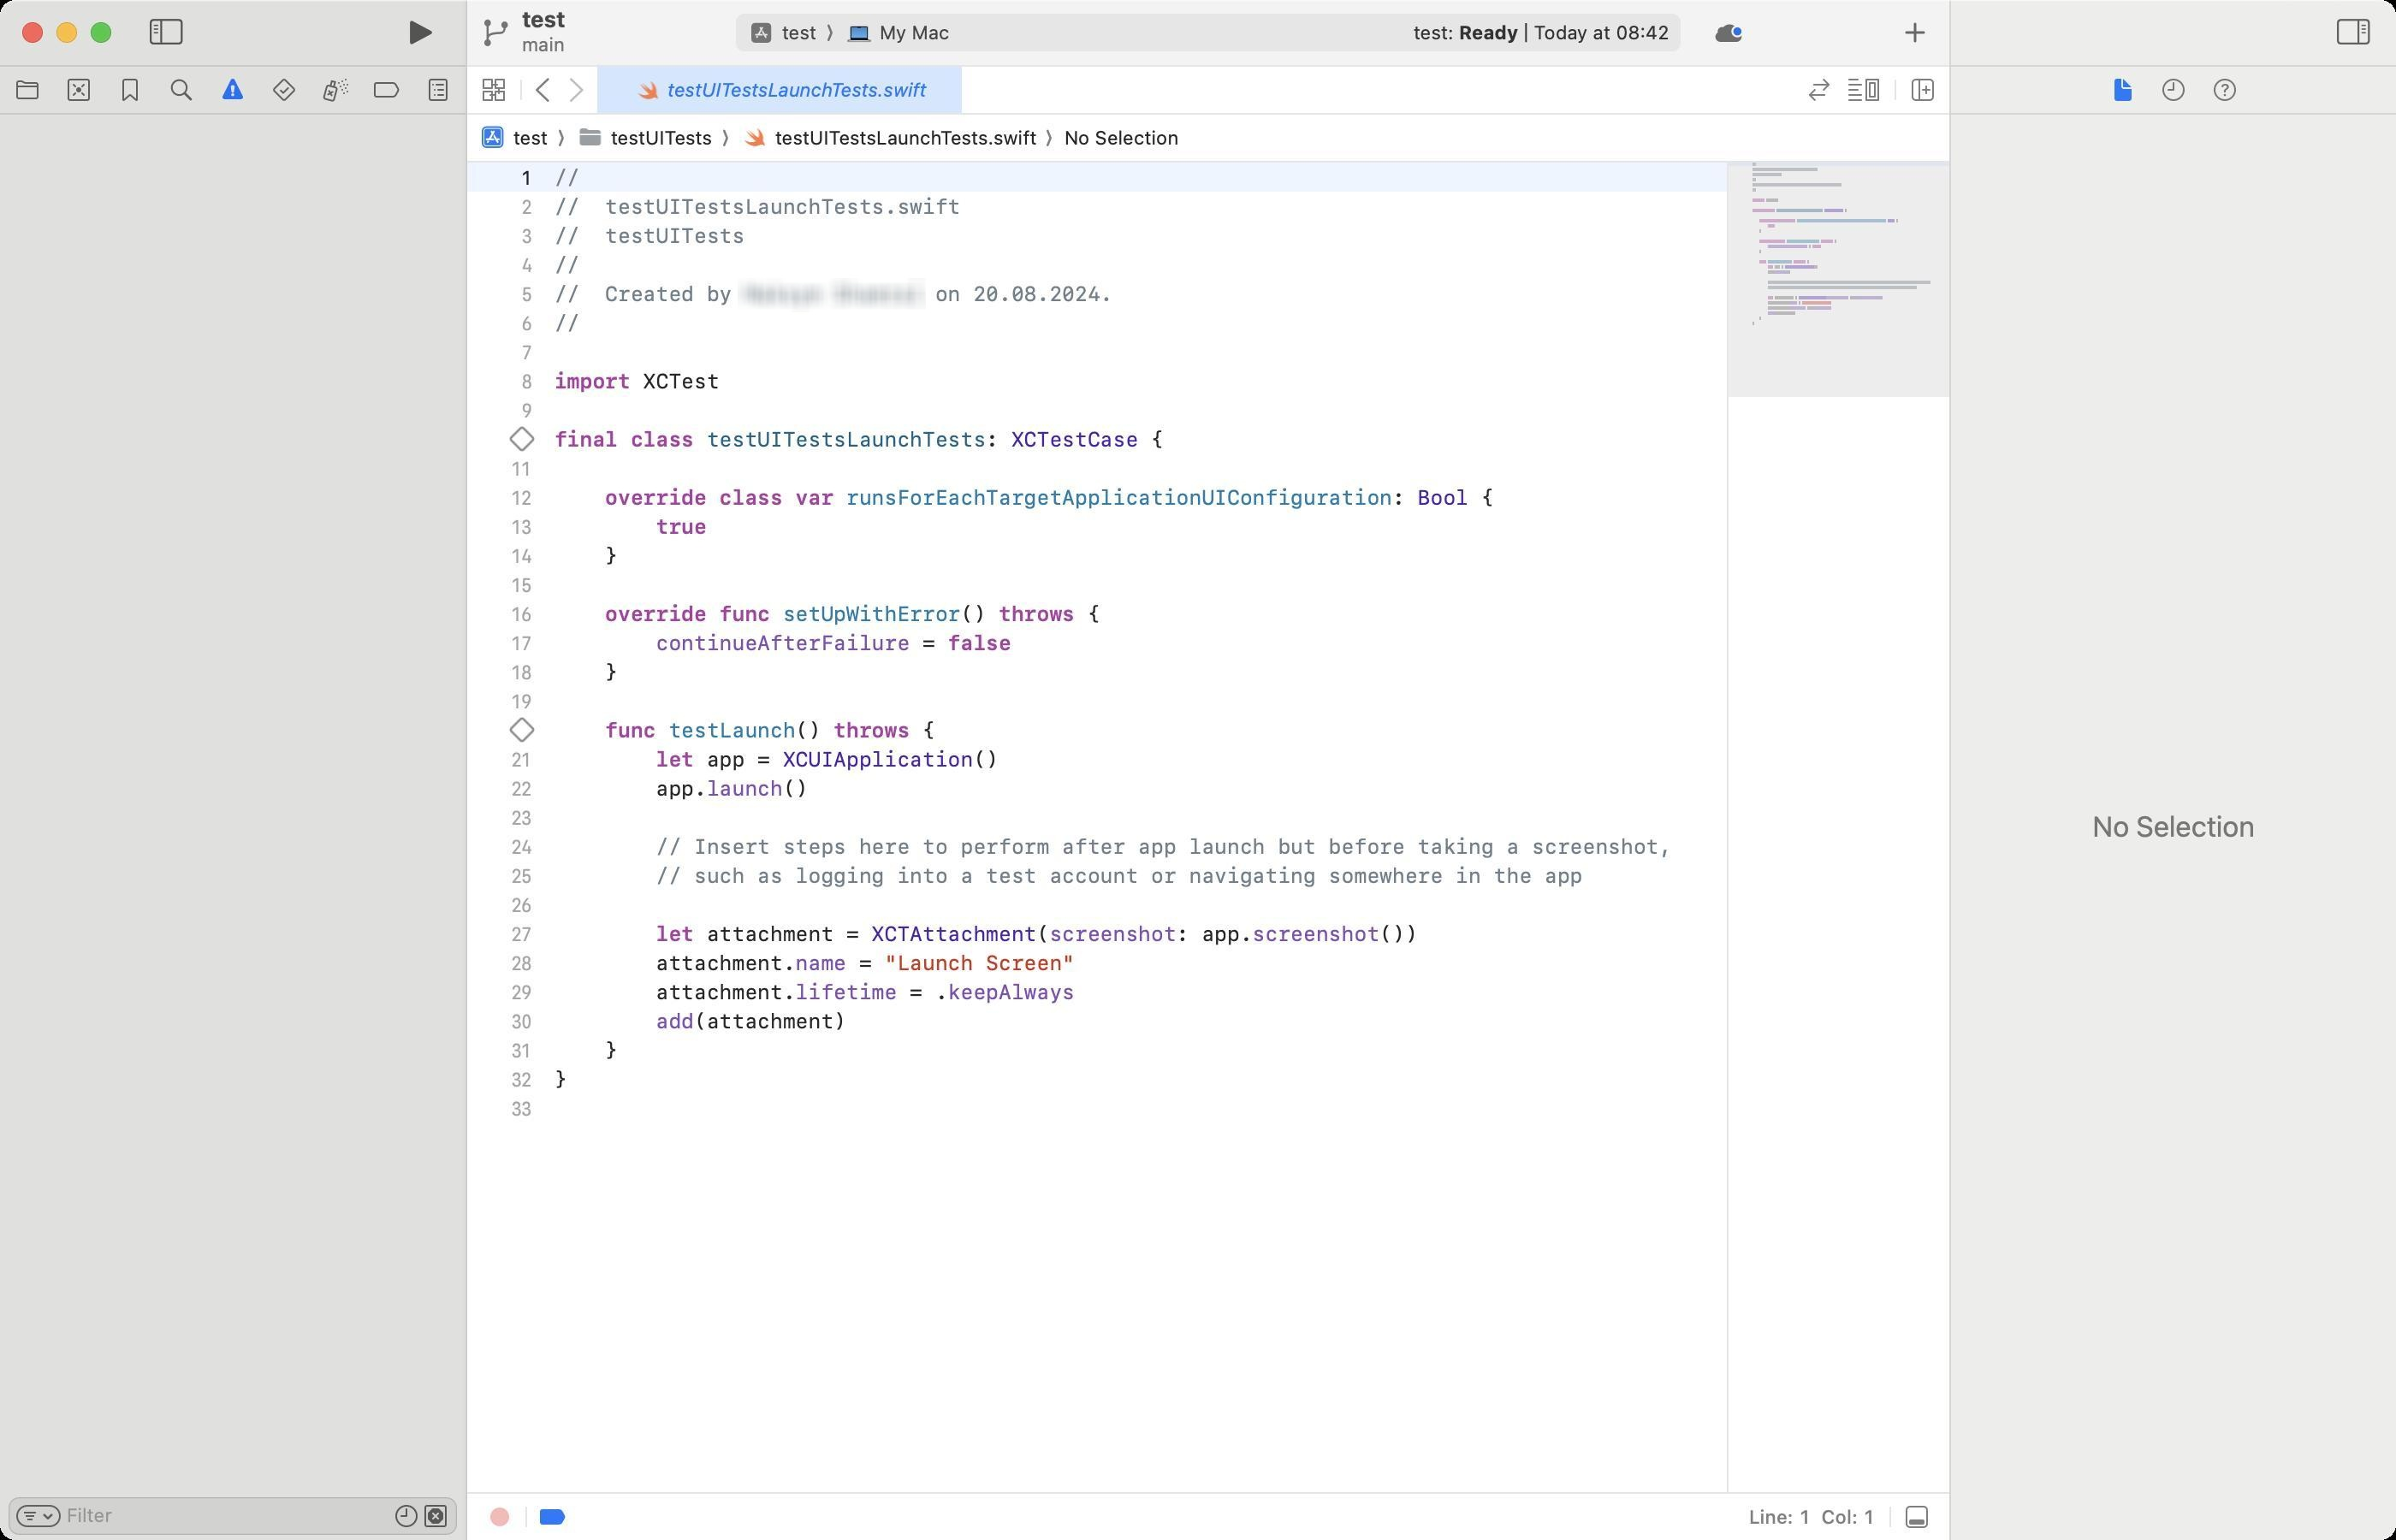
Accessibility tree:
{"name": "test_—_testUITestsLaunchTests.swift", "role": "AXWindow", "description": null, "role_description": "standard window", "value": null, "position": "164.00;127.00", "size": "1400;900", "children": [{"name": "test.xcodeproj", "role": "AXSplitGroup", "description": "/Users/[username]/Code/test/test/test.xcodeproj", "role_description": "split group", "value": null, "position": "0.00;0.00", "size": "1400;900", "children": [{"name": null, "role": "AXGroup", "description": "navigator", "role_description": "group", "value": null, "position": "0.00;0.00", "size": "272;900", "children": [{"name": "", "role": "AXRadioButton", "description": "Project", "role_description": "radio button", "value": 0, "position": "1.00;39.00", "size": "30;27", "children": []}, {"name": "", "role": "AXRadioButton", "description": "Source Control", "role_description": "radio button", "value": 0, "position": "31.00;39.00", "size": "30;27", "children": []}, {"name": "", "role": "AXRadioButton", "description": "Bookmarks", "role_description": "radio button", "value": 0, "position": "61.00;39.00", "size": "30;27", "children": []}, {"name": "", "role": "AXRadioButton", "description": "Find", "role_description": "radio button", "value": 0, "position": "91.00;39.00", "size": "30;27", "children": []}, {"name": "", "role": "AXRadioButton", "description": "Issues", "role_description": "radio button", "value": 1, "position": "121.00;39.00", "size": "30;27", "children": []}, {"name": "", "role": "AXRadioButton", "description": "Tests", "role_description": "radio button", "value": 0, "position": "151.00;39.00", "size": "30;27", "children": []}, {"name": "", "role": "AXRadioButton", "description": "Debug", "role_description": "radio button", "value": 0, "position": "181.00;39.00", "size": "30;27", "children": []}, {"name": "", "role": "AXRadioButton", "description": "Breakpoints", "role_description": "radio button", "value": 0, "position": "211.00;39.00", "size": "30;27", "children": []}, {"name": "", "role": "AXRadioButton", "description": "Reports", "role_description": "radio button", "value": 0, "position": "241.00;39.00", "size": "30;27", "children": []}, {"name": null, "role": "AXScrollArea", "description": null, "role_description": "scroll area", "value": null, "position": "0.00;67.00", "size": "272;805", "children": [{"name": null, "role": "AXOutline", "description": "Issue Navigator", "role_description": "outline", "value": null, "position": "0.00;77.00", "size": "272;795", "children": [{"name": null, "role": "AXColumn", "description": null, "role_description": "column", "value": null, "position": "10.00;77.00", "size": "252;795", "children": []}]}]}, {"name": null, "role": "AXTextField", "description": "Issue navigator filter", "role_description": "search text field", "value": null, "position": "5.00;875.00", "size": "262;22", "children": [{"name": "Show_only_latest_issues", "role": "AXCheckBox", "description": null, "role_description": "toggle button", "value": 0, "position": "229.00;876.00", "size": "17;20", "children": []}, {"name": "Only_errors", "role": "AXCheckBox", "description": null, "role_description": "toggle button", "value": 0, "position": "246.00;876.00", "size": "17;20", "children": []}, {"name": "", "role": "AXUnknown", "description": "cancel", "role_description": "unknown", "value": null, "position": "-164.00;968.00", "size": "11;22", "children": [{"name": "", "role": "AXButton", "description": "cancel", "role_description": "button", "value": null, "position": "-164.00;968.00", "size": "11;22", "children": []}]}, {"name": null, "role": "AXButton", "description": "Icon View Drop Down", "role_description": "button", "value": null, "position": "24.50;884.00", "size": "7;4", "children": []}]}]}, {"name": null, "role": "AXSplitter", "description": null, "role_description": "splitter", "value": 272.0, "position": "272.00;38.00", "size": "1;862", "children": []}, {"name": null, "role": "AXGroup", "description": "editor area", "role_description": "group", "value": null, "position": "273.00;0.00", "size": "866;900", "children": [{"name": null, "role": "AXSplitGroup", "description": null, "role_description": "split group", "value": null, "position": "273.00;0.00", "size": "866;900", "children": [{"name": null, "role": "AXSplitGroup", "description": null, "role_description": "split group", "value": null, "position": "273.00;0.00", "size": "866;900", "children": [{"name": null, "role": "AXGroup", "description": "testUITestsLaunchTests.swift", "role_description": "group", "value": null, "position": "273.00;0.00", "size": "866;900", "children": [{"name": null, "role": "AXGroup", "description": "testUITestsLaunchTests.swift", "role_description": "group", "value": null, "position": "273.00;0.00", "size": "866;900", "children": [{"name": null, "role": "AXSplitGroup", "description": null, "role_description": "split group", "value": null, "position": "273.00;0.00", "size": "866;900", "children": [{"name": null, "role": "AXScrollArea", "description": null, "role_description": "scroll area", "value": null, "position": "273.00;95.00", "size": "866;777", "children": [{"name": null, "role": "AXTextArea", "description": "Source Editor", "role_description": "text entry area", "value": "//\n//  testUITestsLaunchTests.swift\n//  testUITests\n//\n//  Created by [name] [surname] on 20.08.2024.\n//\n\nimport XCTest\n\nfinal class testUITestsLaunchTests: XCTestCase {\n\n    override class var runsForEachTargetApplicationUIConfiguration: Bool {\n        true\n    }\n\n    override func setUpWithError() throws {\n        continueAfterFailure = false\n    }\n\n    func testLaunch() throws {\n        let app = XCUIApplication()\n        app.launch()\n\n        // Insert steps here to perform after app launch but before taking a screenshot,\n        // such as logging into a test account or navigating somewhere in the app\n\n        let attachment = XCTAttachment(screenshot: app.screenshot())\n        attachment.name = \"Launch Screen\"\n        attachment.lifetime = .keepAlways\n        add(attachment)\n    }\n}\n", "position": "273.00;94.00", "size": "866;952", "children": []}, {"name": null, "role": "AXScrollBar", "description": null, "role_description": "scroll bar", "value": 0.005730659235268831, "position": "1123.00;95.00", "size": "16;777", "children": [{"name": null, "role": "AXValueIndicator", "description": null, "role_description": "value indicator", "value": 0.005730659235268831, "position": "1127.00;96.50", "size": "12;649", "children": []}, {"name": null, "role": "AXButton", "description": null, "role_description": "increment arrow button", "value": null, "position": "1123.00;95.00", "size": "0;0", "children": []}, {"name": null, "role": "AXButton", "description": null, "role_description": "decrement arrow button", "value": null, "position": "1123.00;95.00", "size": "0;0", "children": []}, {"name": null, "role": "AXButton", "description": null, "role_description": "increment page button", "value": null, "position": "1127.00;746.00", "size": "12;126", "children": []}, {"name": null, "role": "AXButton", "description": null, "role_description": "decrement page button", "value": null, "position": "1127.00;95.00", "size": "12;2", "children": []}]}, {"name": null, "role": "AXGroup", "description": "Source Editor Gutter", "role_description": "group", "value": null, "position": "284.00;94.00", "size": "30;952", "children": [{"name": null, "role": "AXButton", "description": "Annotation Line 10: Line: 10", "role_description": "button", "value": "No result", "position": "297.00;248.00", "size": "16;17", "children": []}, {"name": null, "role": "AXButton", "description": "Annotation Line 20: Line: 20", "role_description": "button", "value": "No result", "position": "297.00;418.00", "size": "16;17", "children": []}]}, {"name": null, "role": "AXGroup", "description": "Source Editor Change Gutter", "role_description": "group", "value": null, "position": "273.00;94.00", "size": "11;952", "children": []}, {"name": null, "role": "AXGroup", "description": "Source Editor Minimap", "role_description": "group", "value": null, "position": "1009.00;0.00", "size": "130;900", "children": [{"name": "Minimap_Landmark", "role": "AXStaticText", "description": "testUITestsLaunchTests", "role_description": "text", "value": null, "position": "1024.00;119.00", "size": "110;11", "children": []}, {"name": "Minimap_Landmark", "role": "AXStaticText", "description": "runsForEachTargetApplicationUIConfiguration", "role_description": "text", "value": null, "position": "1028.00;125.00", "size": "106;11", "children": []}, {"name": "Minimap_Landmark", "role": "AXStaticText", "description": "setUpWithError()", "role_description": "text", "value": null, "position": "1028.00;137.00", "size": "106;11", "children": []}, {"name": "Minimap_Landmark", "role": "AXStaticText", "description": "testLaunch()", "role_description": "text", "value": null, "position": "1028.00;149.00", "size": "106;11", "children": []}]}]}]}, {"name": null, "role": "AXGroup", "description": "Jump Bar", "role_description": "group", "value": null, "position": "273.00;67.00", "size": "866;28", "children": [{"name": null, "role": "AXPopUpButton", "description": null, "role_description": "pop up button", "value": "test", "position": "273.00;67.00", "size": "62;27", "children": []}, {"name": null, "role": "AXPopUpButton", "description": null, "role_description": "pop up button", "value": "testUITests", "position": "335.00;67.00", "size": "96;27", "children": []}, {"name": null, "role": "AXPopUpButton", "description": null, "role_description": "pop up button", "value": "testUITestsLaunchTests.swift", "position": "431.00;67.00", "size": "189;27", "children": []}, {"name": null, "role": "AXPopUpButton", "description": null, "role_description": "pop up button", "value": "No Selection", "position": "620.00;67.00", "size": "83;27", "children": []}]}]}, {"name": null, "role": "AXGroup", "description": "Tab Bar", "role_description": "group", "value": null, "position": "273.00;39.00", "size": "866;28", "children": [{"name": "Tab_bar,_1_tab", "role": "AXTabGroup", "description": "tab bar", "role_description": "tab group", "value": "{\n    \"name\": \"testUITestsLaunchTests.swift\",\n    \"role\": \"AXRadioButton\",\n    \"description\": null,\n    \"role_description\": \"tab\",\n    \"value\": true,\n    \"position\": \"349.00;39.00\",\n    \"size\": \"213;27\",\n    \"children\": [\n        {\n            \"name\": \"close_tab\",\n            \"role\": \"AXButton\",\n            \"description\": \"Close\",\n            \"role_description\": \"button\",\n            \"value\": null,\n            \"position\": \"353.00;44.50\",\n            \"size\": \"16;16\",\n            \"children\": [\n                {\n                    \"name\": \"close_tab\",\n                    \"role\": \"AXButton\",\n                    \"description\": \"Close\",\n                    \"role_description\": \"button\",\n                    \"value\": null,\n                    \"position\": \"353.00;44.50\",\n                    \"size\": \"16;16\",\n                    \"children\": []\n                }\n            ]\n        }\n    ]\n}", "position": "349.00;39.00", "size": "700;27", "children": [{"name": null, "role": "AXScrollArea", "description": null, "role_description": "scroll area", "value": null, "position": "349.00;39.00", "size": "700;27", "children": [{"name": "testUITestsLaunchTests.swift", "role": "AXRadioButton", "description": null, "role_description": "tab", "value": true, "position": "349.00;39.00", "size": "213;27", "children": [{"name": "close_tab", "role": "AXButton", "description": "Close", "role_description": "button", "value": null, "position": "353.00;44.50", "size": "16;16", "children": [{"name": "close_tab", "role": "AXButton", "description": "Close", "role_description": "button", "value": null, "position": "353.00;44.50", "size": "16;16", "children": []}]}]}]}]}, {"name": "", "role": "AXButton", "description": "Related Items", "role_description": "button", "value": null, "position": "277.00;39.00", "size": "23;27", "children": []}, {"name": "", "role": "AXButton", "description": "Go Back", "role_description": "button", "value": null, "position": "309.00;39.00", "size": "18;27", "children": []}, {"name": "", "role": "AXButton", "description": "Go Forward", "role_description": "button", "value": null, "position": "327.00;39.00", "size": "18;27", "children": []}, {"name": "", "role": "AXCheckBox", "description": "Code Review", "role_description": "toggle button", "value": "0", "position": "1051.00;39.00", "size": "24;27", "children": []}, {"name": "", "role": "AXButton", "description": "editor options", "role_description": "button", "value": null, "position": "1075.00;39.00", "size": "28;27", "children": []}, {"name": "", "role": "AXButton", "description": "Add Editor on Right", "role_description": "button", "value": null, "position": "1112.00;39.00", "size": "23;27", "children": []}]}]}]}, {"name": null, "role": "AXGroup", "description": "debug bar", "role_description": "group", "value": null, "position": "273.00;873.00", "size": "866;27", "children": [{"name": "", "role": "AXButton", "description": "Record UI Test", "role_description": "button", "value": null, "position": "277.00;873.00", "size": "30;27", "children": []}, {"name": "", "role": "AXCheckBox", "description": "Breakpoints", "role_description": "toggle button", "value": 1, "position": "308.00;873.00", "size": "30;27", "children": []}, {"name": null, "role": "AXStaticText", "description": null, "role_description": "text", "value": "Line: 1  Col: 1", "position": "1020.00;879.50", "size": "78;14", "children": []}, {"name": "", "role": "AXButton", "description": "show debug area", "role_description": "button", "value": null, "position": "1105.00;873.00", "size": "30;27", "children": []}]}]}]}, {"name": null, "role": "AXSplitter", "description": null, "role_description": "splitter", "value": 866.0, "position": "1139.00;38.00", "size": "1;862", "children": []}, {"name": null, "role": "AXGroup", "description": "inspector", "role_description": "group", "value": null, "position": "1140.00;0.00", "size": "260;900", "children": [{"name": null, "role": "AXStaticText", "description": null, "role_description": "text", "value": "No Selection", "position": "1218.50;473.00", "size": "103;20", "children": []}, {"name": "", "role": "AXRadioButton", "description": "File Inspector", "role_description": "radio button", "value": 1, "position": "1225.00;39.00", "size": "30;27", "children": []}, {"name": "", "role": "AXRadioButton", "description": "History Inspector", "role_description": "radio button", "value": 0, "position": "1255.00;39.00", "size": "30;27", "children": []}, {"name": "", "role": "AXRadioButton", "description": "Quick Help Inspector", "role_description": "radio button", "value": 0, "position": "1285.00;39.00", "size": "30;27", "children": []}]}]}, {"name": null, "role": "AXToolbar", "description": null, "role_description": "toolbar", "value": null, "position": "0.00;0.00", "size": "1400;38", "children": [{"name": null, "role": "AXButton", "description": "Hide Navigator", "role_description": "button", "value": null, "position": "76.00;0.00", "size": "42;38", "children": []}, {"name": null, "role": "AXGroup", "description": null, "role_description": "group", "value": null, "position": "176.00;0.00", "size": "92;38", "children": [{"name": "Run", "role": "AXButton", "description": null, "role_description": "button", "value": null, "position": "225.00;7.00", "size": "40;25", "children": []}]}, {"name": null, "role": "AXButton", "description": "Branch Chooser", "role_description": "button", "value": "test, main", "position": "277.00;0.00", "size": "136;38", "children": [{"name": null, "role": "AXButton", "description": "Branch Chooser", "role_description": "button", "value": "test, main", "position": "281.00;2.00", "size": "128;34", "children": [{"name": null, "role": "AXStaticText", "description": null, "role_description": "text", "value": "test", "position": "303.00;3.00", "size": "30;16", "children": []}, {"name": null, "role": "AXStaticText", "description": null, "role_description": "text", "value": "main", "position": "303.00;19.00", "size": "30;14", "children": []}, {"name": null, "role": "AXImage", "description": "", "role_description": "image", "value": null, "position": "281.00;7.00", "size": "18;24", "children": []}]}]}, {"name": null, "role": "AXGroup", "description": null, "role_description": "group", "value": null, "position": "426.00;0.00", "size": "560;38", "children": [{"name": null, "role": "AXGroup", "description": "Activity View", "role_description": "group", "value": null, "position": "430.00;8.00", "size": "552;22", "children": [{"name": null, "role": "AXList", "description": "path", "role_description": "list", "value": null, "position": "430.00;8.00", "size": "140;22", "children": [{"name": null, "role": "AXPopUpButton", "description": "Active Scheme", "role_description": "pop up button", "value": "test", "position": "430.00;8.00", "size": "62;22", "children": []}, {"name": null, "role": "AXPopUpButton", "description": "Active Run Destination", "role_description": "pop up button", "value": "My Mac", "position": "492.00;8.00", "size": "78;22", "children": []}]}, {"name": null, "role": "AXStaticText", "description": null, "role_description": "text", "value": "test: Ready │ Today at 08:42", "position": "824.00;12.00", "size": "154;14", "children": []}]}]}, {"name": null, "role": "AXButton", "description": "Notices", "role_description": "button", "value": null, "position": "995.00;0.00", "size": "30;38", "children": []}, {"name": null, "role": "AXButton", "description": "Library", "role_description": "button", "value": null, "position": "1103.00;0.00", "size": "32;38", "children": []}, {"name": null, "role": "AXButton", "description": "Hide Inspector", "role_description": "button", "value": null, "position": "1354.00;0.00", "size": "42;38", "children": []}]}, {"name": null, "role": "AXButton", "description": null, "role_description": "close button", "value": null, "position": "12.00;11.00", "size": "14;16", "children": []}, {"name": null, "role": "AXButton", "description": null, "role_description": "full screen button", "value": null, "position": "52.00;11.00", "size": "14;16", "children": [{"name": null, "role": "AXGroup", "description": null, "role_description": "group", "value": null, "position": "52.00;11.00", "size": "14;16", "children": []}]}, {"name": null, "role": "AXButton", "description": null, "role_description": "minimize button", "value": null, "position": "32.00;11.00", "size": "14;16", "children": []}]}